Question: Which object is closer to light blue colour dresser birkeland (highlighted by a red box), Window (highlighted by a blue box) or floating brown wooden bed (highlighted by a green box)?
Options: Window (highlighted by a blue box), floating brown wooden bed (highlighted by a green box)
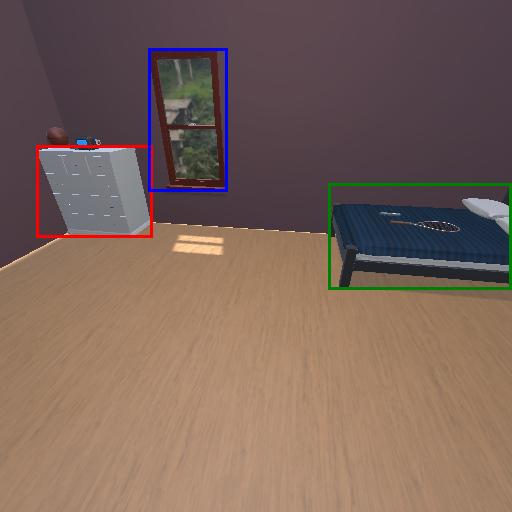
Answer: Window (highlighted by a blue box)